Field crop: tomato
Growth stage: 2
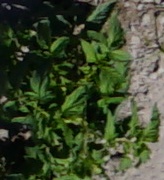
Species: tomato